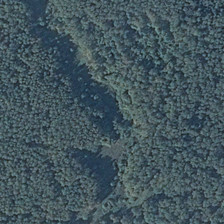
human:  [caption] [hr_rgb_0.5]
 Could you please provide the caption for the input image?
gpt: this is a vast and lush forest .

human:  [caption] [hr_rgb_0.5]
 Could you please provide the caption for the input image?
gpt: this is a vast and lush forest .

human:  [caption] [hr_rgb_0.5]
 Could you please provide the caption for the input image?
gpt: the forest grows very lush .

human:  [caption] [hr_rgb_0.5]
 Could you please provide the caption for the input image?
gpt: the forest grows very lush .

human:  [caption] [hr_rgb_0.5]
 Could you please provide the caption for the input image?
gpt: this is a vast and lush forest .